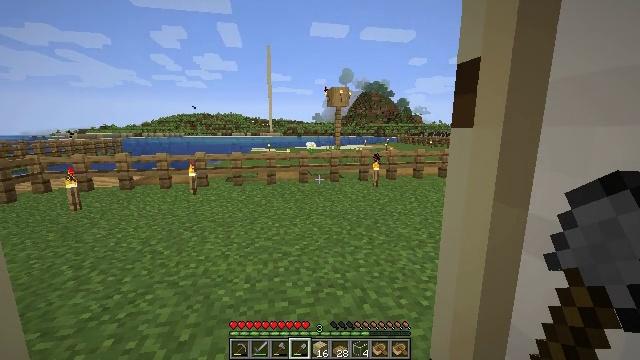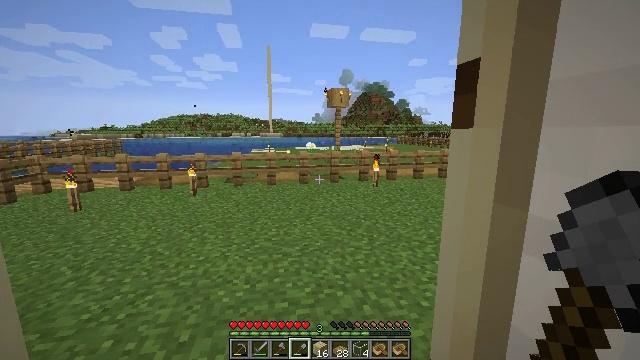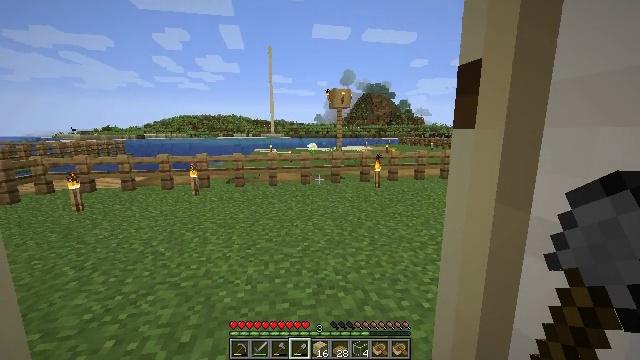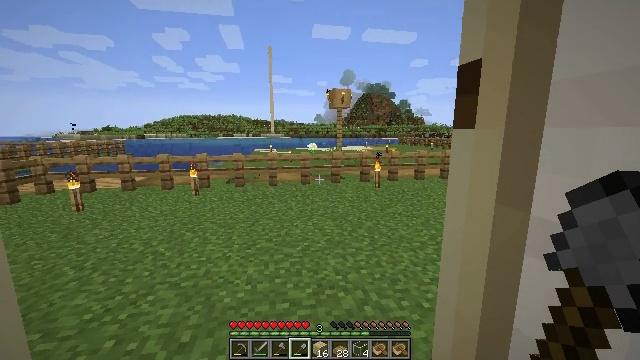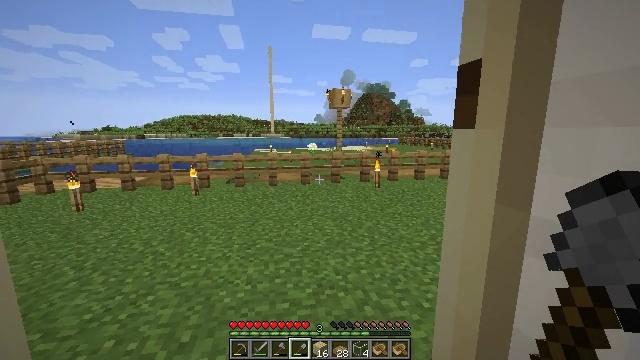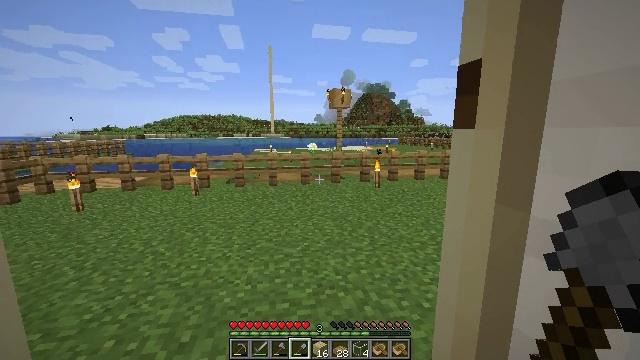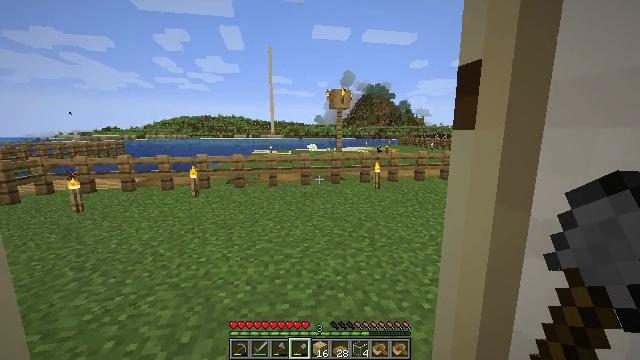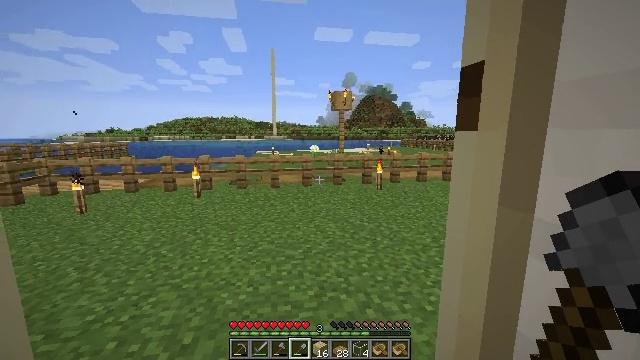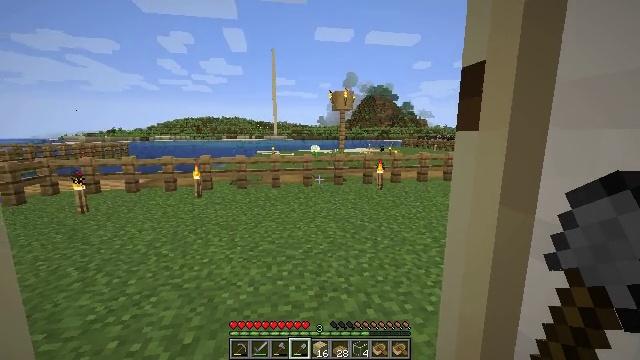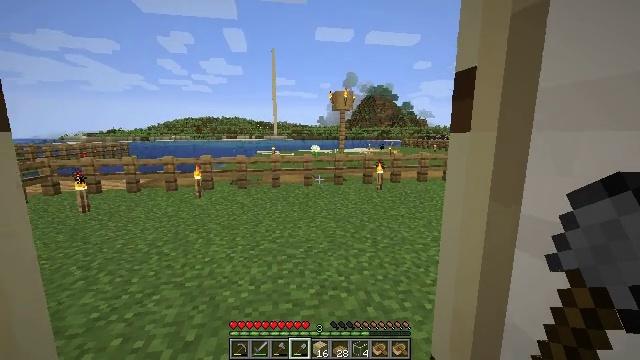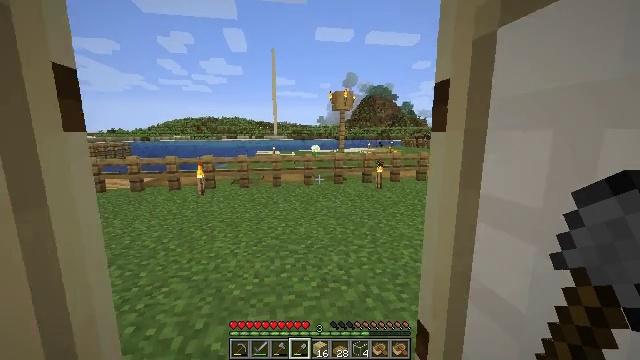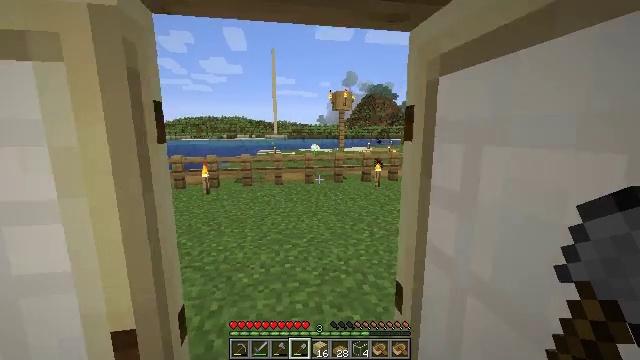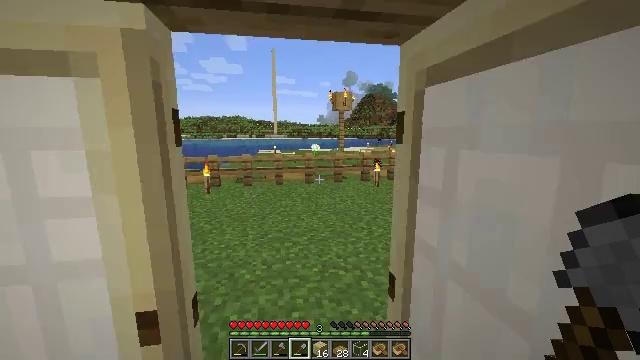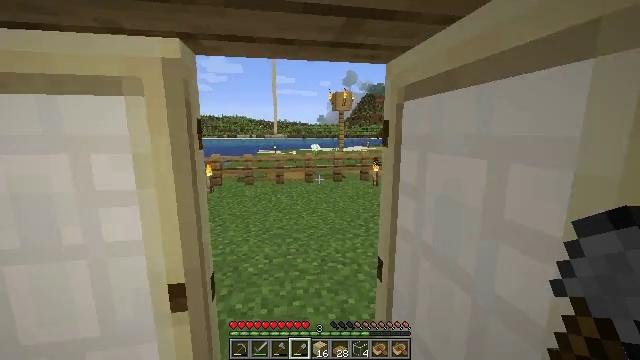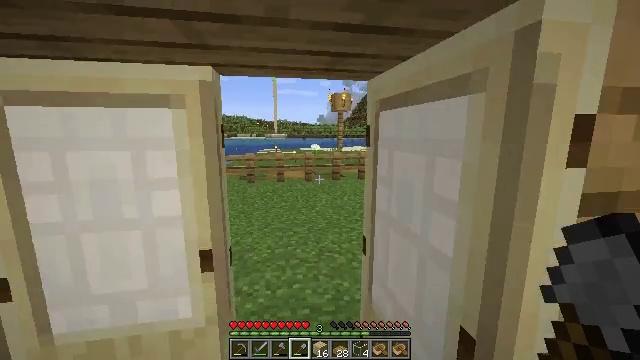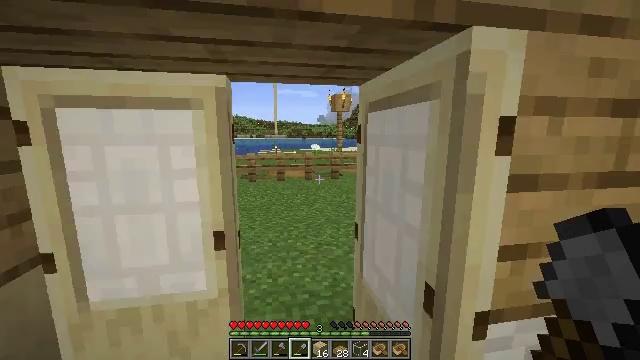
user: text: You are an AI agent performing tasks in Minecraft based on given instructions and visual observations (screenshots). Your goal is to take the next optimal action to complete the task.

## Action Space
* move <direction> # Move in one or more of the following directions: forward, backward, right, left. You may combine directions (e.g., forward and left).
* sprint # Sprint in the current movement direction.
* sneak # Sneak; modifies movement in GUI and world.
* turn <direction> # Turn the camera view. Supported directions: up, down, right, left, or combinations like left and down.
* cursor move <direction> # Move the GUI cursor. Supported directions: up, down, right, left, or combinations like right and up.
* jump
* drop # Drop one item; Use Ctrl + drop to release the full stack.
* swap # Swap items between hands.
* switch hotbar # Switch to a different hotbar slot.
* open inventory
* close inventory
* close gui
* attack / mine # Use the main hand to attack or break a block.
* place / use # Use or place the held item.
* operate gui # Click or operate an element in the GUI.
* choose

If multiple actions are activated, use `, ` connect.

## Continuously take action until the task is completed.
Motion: motion action
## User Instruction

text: Collect the oak planks from the structure.
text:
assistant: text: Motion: no_op
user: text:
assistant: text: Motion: no_op
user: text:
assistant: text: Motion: no_op
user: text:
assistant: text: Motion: no_op
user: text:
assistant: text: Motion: no_op
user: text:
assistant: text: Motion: no_op
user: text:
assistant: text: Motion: no_op
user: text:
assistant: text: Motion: no_op
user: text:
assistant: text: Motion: move back
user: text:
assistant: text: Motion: move back
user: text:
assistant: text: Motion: move back
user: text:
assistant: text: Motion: move back
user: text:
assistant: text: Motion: move back
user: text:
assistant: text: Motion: move back
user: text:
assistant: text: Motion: move back
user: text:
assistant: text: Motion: move back
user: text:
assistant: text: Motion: move back
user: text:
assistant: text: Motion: move back
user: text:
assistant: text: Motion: no_op
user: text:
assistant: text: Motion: no_op
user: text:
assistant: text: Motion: no_op
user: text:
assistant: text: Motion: no_op
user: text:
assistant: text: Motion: use / place
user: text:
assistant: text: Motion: use / place
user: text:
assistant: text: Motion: use / place
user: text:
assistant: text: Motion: use / place
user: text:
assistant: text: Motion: no_op
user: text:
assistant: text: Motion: no_op
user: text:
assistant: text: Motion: no_op
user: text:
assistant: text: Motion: no_op